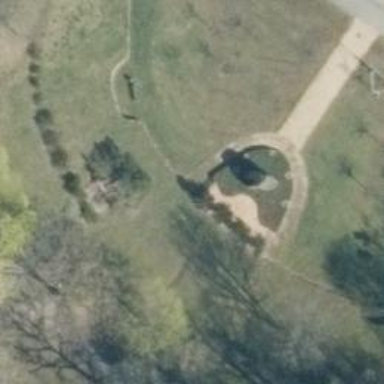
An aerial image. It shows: Memorial site with historic significance.